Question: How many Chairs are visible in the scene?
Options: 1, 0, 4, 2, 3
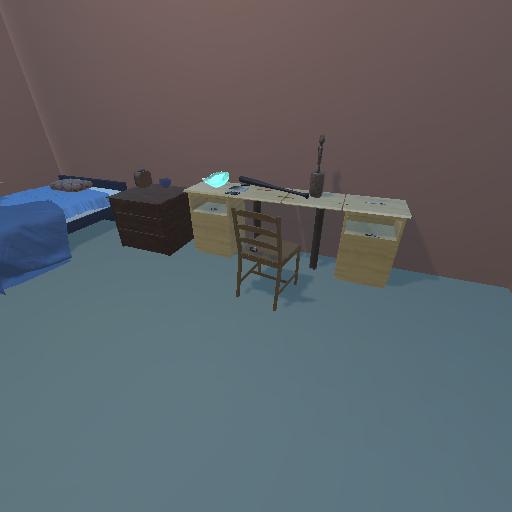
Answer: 1